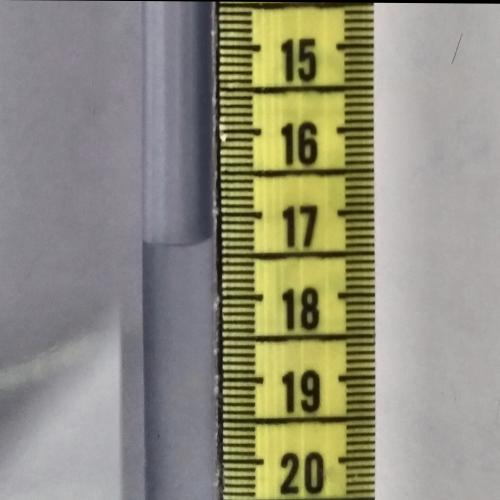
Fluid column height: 17.3 cm